Question: I'm trying to learn how to set variables for different classes using one main data class.
Here's a diagram of of what I would like to do and the code from my project:

ClassA
'''
#import <Foundation/Foundation.h>
@interface ClassA : NSObject {
NSString *stringA;
NSString *stringB;
}
@property (nonatomic, copy) NSString *stringA;
@property (nonatomic, copy) NSString *stringB;
@property (weak) IBOutlet NSTextField *textA;
@property (weak) IBOutlet NSTextField *textB;
- (IBAction)displayStrings:(id)sender;
@end
#import "ClassA.h"
@implementation ClassA
@synthesize stringA, stringB, textA, textB;
- (IBAction)displayStrings:(id)sender {
[textA setStringValue:stringA];
[textB setStringValue:stringB];
}
@end
'''
Class X
'''
#import <Foundation/Foundation.h>
@interface ClassX : NSObject {
NSMutableString *stringX;
}
- (void)theVariables:(id)sender;
@end
#import "ClassX.h"
#import "ClassA.h"
@implementation ClassX
- (void)awakeFromNib {
[self theVariables:self];
}
- (void)theVariables:(id)sender {
stringX = [[NSMutableString alloc] init];
ClassA *clssA = [[ClassA alloc] init];
[stringX setString:@"stringX for stringA"];
[clssA setStringA:stringX];
[stringX setString:@"stringX for stringB"];
[clssA setStringB:stringX];
}
@end
'''
No errors show up in the code, but when I run the program I am receiving an error about "Invalid parameter not satisfying: aString". It looks like the setStringValue for the IBOutlet is not working. Any suggestions?
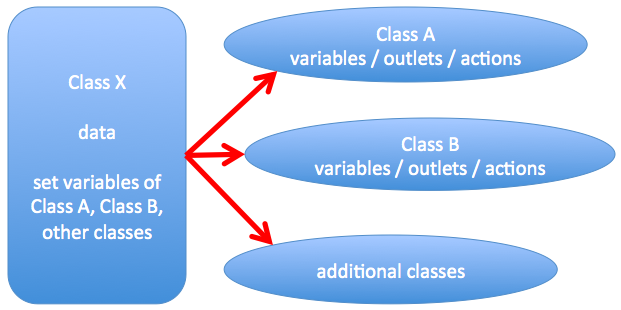
Answer: I'm not seeing the error you mention, but as far as I can tell from your code, the main problem is this line:
'''
ClassA *clssA = [[ClassA alloc] init];
'''
You must have an instance of 'ClassA' in your xib, which is connected to text fields and a button. That object in the xib is a real object, and if you just create another instance of 'ClassA' somewhere in your code, you have an entirely different object that has no connection to the one that's in your xib.
You need to make sure of/change two things. First, there needs to be an instance of 'ClassX' in your xib. Second, 'ClassX' needs an outlet to a 'ClassA' instance:
'''
@class ClassA; // Declare ClassA so you can use it below
@interface ClassX : NSObject
@property (weak) IBOutlet ClassA * theClassAInstance;
- (void)theVariables:(id)sender;
@end
'''
Which should then be connected in the xib file. Then, in 'theVariables:', you just use that outlet instead of creating a new instance of 'ClassA': '[[self theClassAInstance] setStringA:@"stringX for stringA"];'
---
Three points of style:
First, you should be importing Cocoa.h: '#import <Cocoa/Cocoa.h>' instead of Foundation.h in any class that touches the GUI ('ClassA' in this case). That's where stuff like 'NSTextField' is defined. It works anyways because Cocoa.h is imported via your .pch file, but it's best to be explicit.
Second, creating a mutable string and changing its value to two different literal strings doesn't make a whole lot of sense. Just use the literals directly: '[clssA setStringA:@"stringX for stringA"];'
Third, You don't need to declare the instance variables separately; '@synthesize' creates them for you, and it is now the recommended practice to declare them:
'''
@interface ClassA : NSObject
@property (nonatomic, copy) NSString *stringA;
@property (nonatomic, copy) NSString *stringB;
@property (weak) IBOutlet NSTextField *textA;
@property (weak) IBOutlet NSTextField *textB;
- (IBAction)displayStrings:(id)sender;
@end
'''
Last (four points!), you should really be accessing the values of 'stringA' and 'stringB' in 'ClassA' via the property: '[textA setStringValue:[self stringA]];'